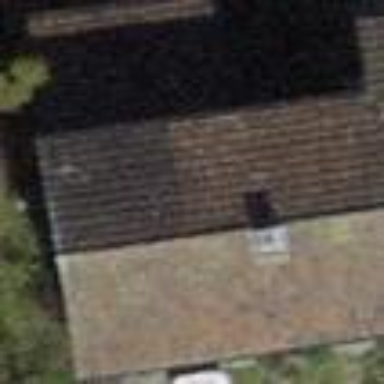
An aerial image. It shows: Building with tile roof.